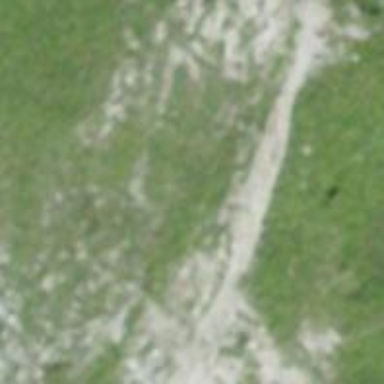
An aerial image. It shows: Dirt path.